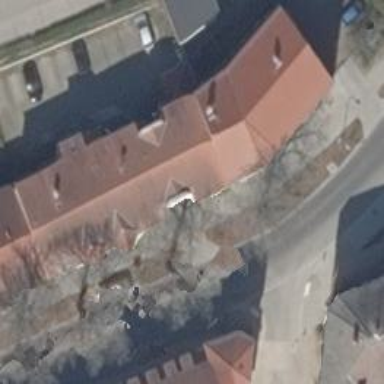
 with the roof oriented along the building."